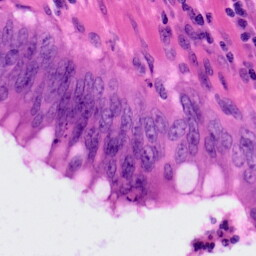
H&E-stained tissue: Colon